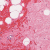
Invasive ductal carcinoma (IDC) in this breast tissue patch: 0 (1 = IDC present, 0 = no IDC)